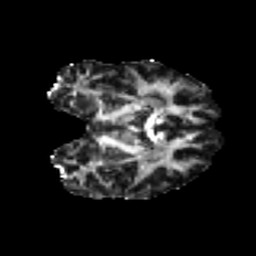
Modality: FA
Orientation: coronal
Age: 49
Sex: female
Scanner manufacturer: ge
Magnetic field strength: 3 T
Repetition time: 7.8 s
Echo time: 0.0606 s